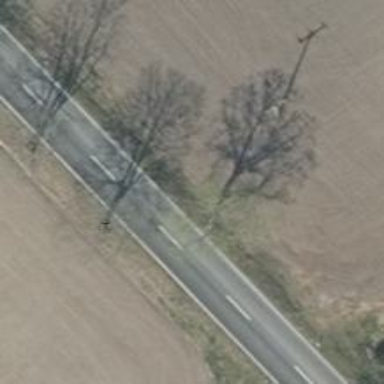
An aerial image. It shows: Row of deciduous broadleaved trees.